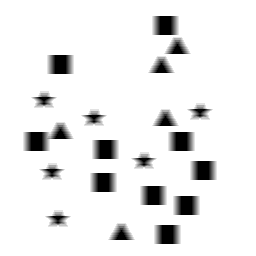
Squares: 10
Triangles: 5
Stars: 6
Total shapes: 21